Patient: sex M, age 94
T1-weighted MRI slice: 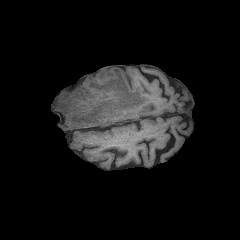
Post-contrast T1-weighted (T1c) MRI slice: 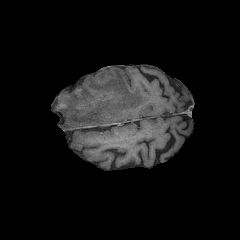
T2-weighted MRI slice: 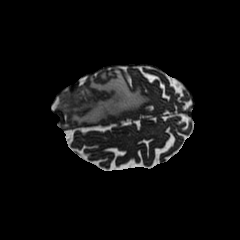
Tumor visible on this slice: yes
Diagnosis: Glioblastoma, IDH-wildtype
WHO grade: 4